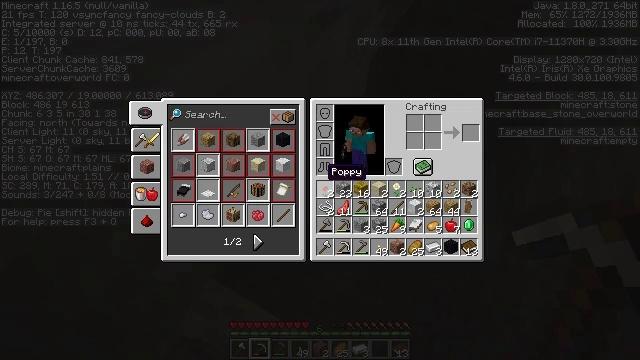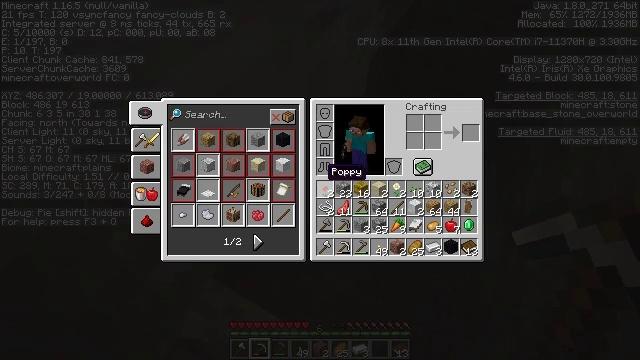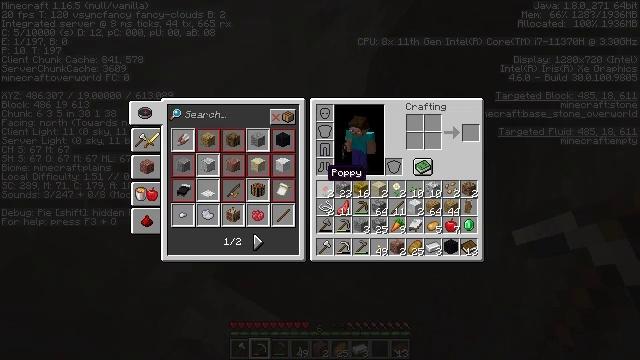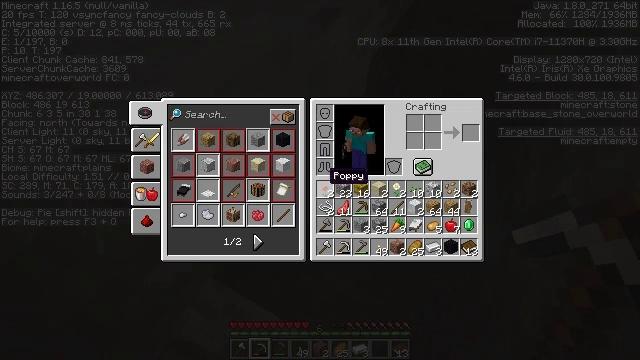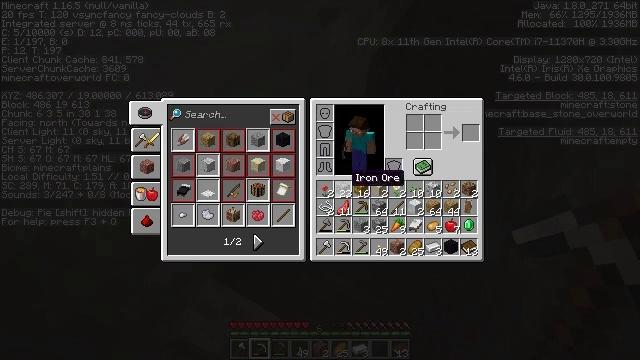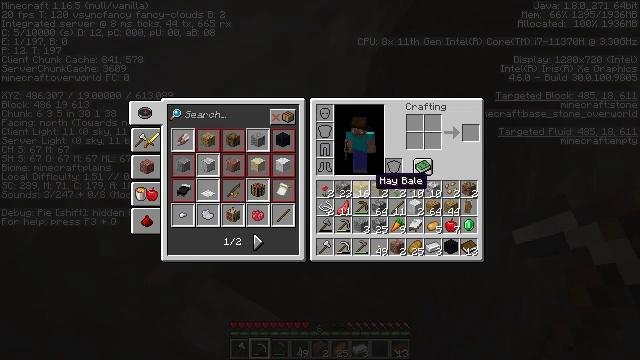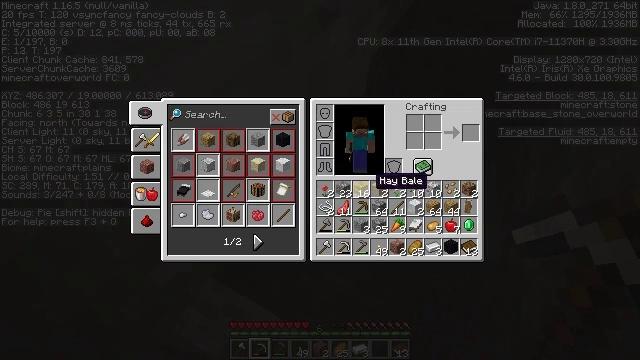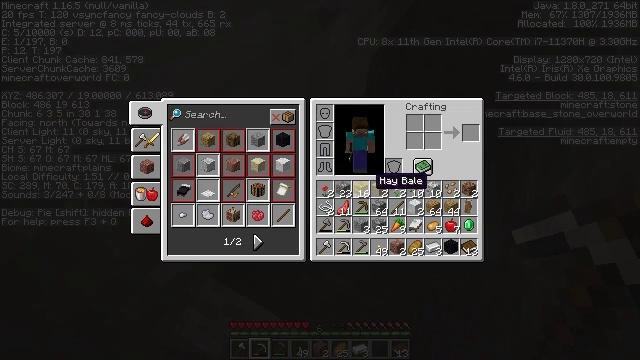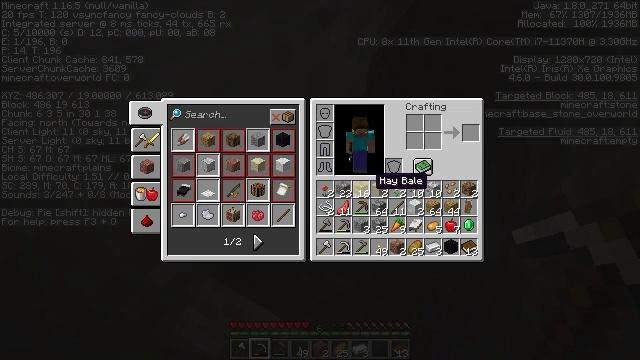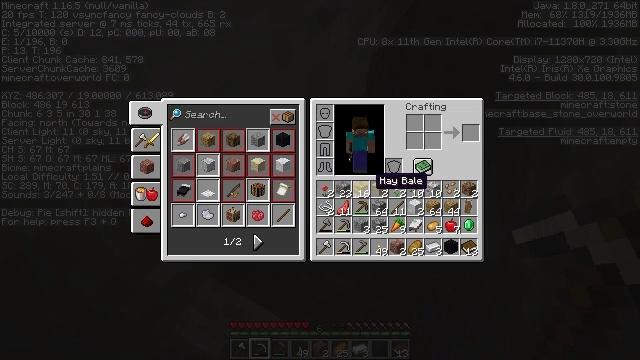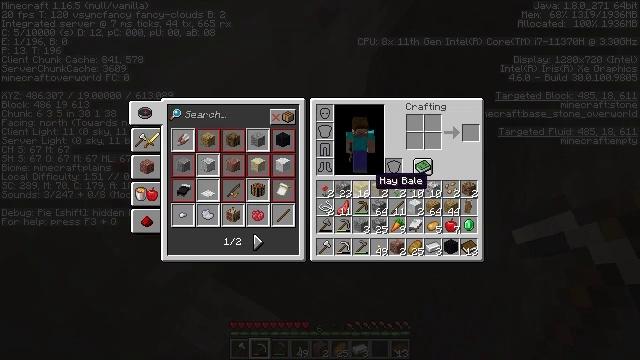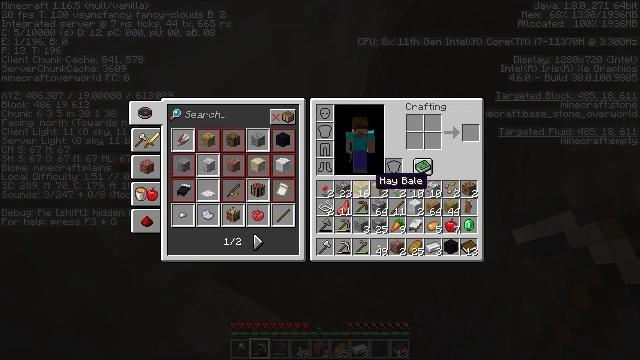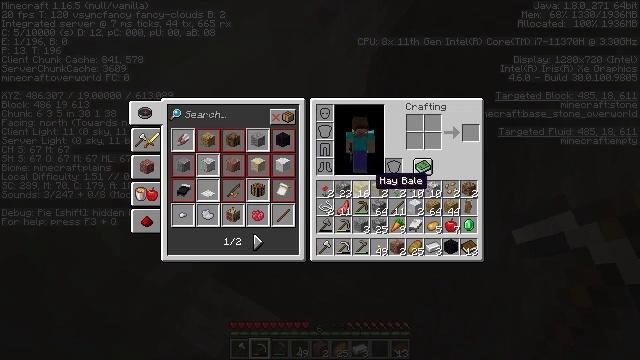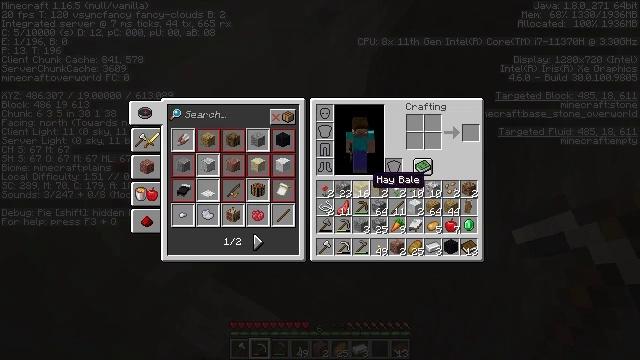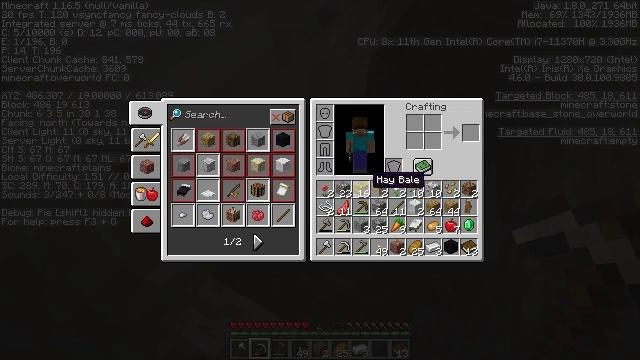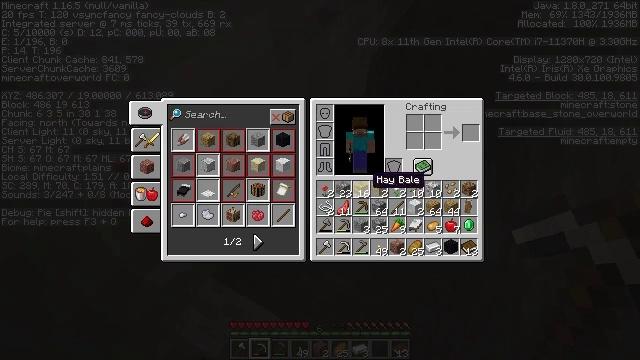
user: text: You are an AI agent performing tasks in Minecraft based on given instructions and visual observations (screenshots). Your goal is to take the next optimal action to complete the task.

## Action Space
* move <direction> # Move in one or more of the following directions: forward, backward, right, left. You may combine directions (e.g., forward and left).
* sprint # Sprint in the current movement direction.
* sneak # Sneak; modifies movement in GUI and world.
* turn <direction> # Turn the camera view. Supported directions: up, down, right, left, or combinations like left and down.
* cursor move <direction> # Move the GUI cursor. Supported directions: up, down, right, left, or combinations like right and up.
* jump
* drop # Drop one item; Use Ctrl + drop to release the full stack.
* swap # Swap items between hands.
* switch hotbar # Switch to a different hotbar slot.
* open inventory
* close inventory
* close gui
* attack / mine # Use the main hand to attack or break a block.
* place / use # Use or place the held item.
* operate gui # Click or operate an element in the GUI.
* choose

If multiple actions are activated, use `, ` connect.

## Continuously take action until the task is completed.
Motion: motion action
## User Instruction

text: Remove a hay block from the inventory.
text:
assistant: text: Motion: no_op
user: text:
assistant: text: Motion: no_op
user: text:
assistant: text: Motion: no_op
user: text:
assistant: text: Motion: cursor move right
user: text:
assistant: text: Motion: cursor move right
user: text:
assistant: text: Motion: no_op
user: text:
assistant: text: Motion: no_op
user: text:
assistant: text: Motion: no_op
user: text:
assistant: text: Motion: sprint
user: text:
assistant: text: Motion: sprint
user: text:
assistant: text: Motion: sprint
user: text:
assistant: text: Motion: sprint
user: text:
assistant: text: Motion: sprint
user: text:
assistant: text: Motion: sprint
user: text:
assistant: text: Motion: sprint
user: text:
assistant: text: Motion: sprint
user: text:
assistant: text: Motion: sprint
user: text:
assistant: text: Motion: sprint
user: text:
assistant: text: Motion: sprint
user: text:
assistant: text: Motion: sprint
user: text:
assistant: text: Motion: sprint
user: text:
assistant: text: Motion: sprint
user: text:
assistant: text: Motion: sprint
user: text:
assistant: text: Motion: sprint
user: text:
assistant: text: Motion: sprint
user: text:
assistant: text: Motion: sprint
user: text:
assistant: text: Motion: sprint
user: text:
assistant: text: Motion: sprint, drop
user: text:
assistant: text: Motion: sprint, drop
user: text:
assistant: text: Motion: sprint, drop